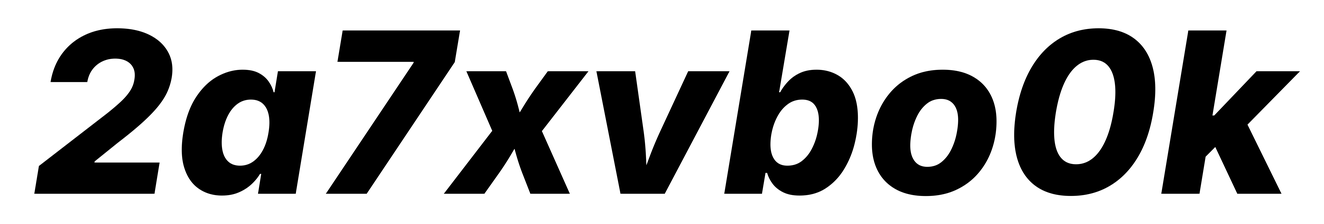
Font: Inter-Italic_ExtraBold_Italic